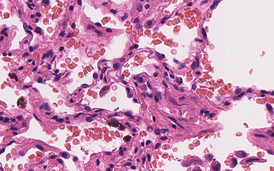
Tumor epithelial tissue: no
Tumor-associated stroma tissue: no
Normal tissue: yes